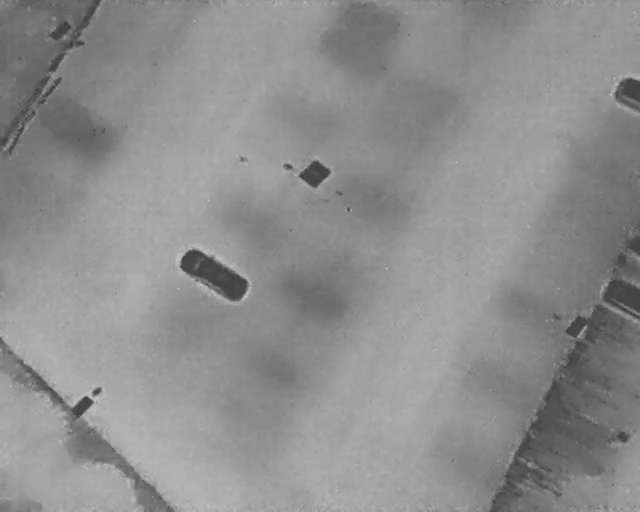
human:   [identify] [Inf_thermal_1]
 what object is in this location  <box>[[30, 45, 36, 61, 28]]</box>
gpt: <ref>1 medium car at the center</ref>